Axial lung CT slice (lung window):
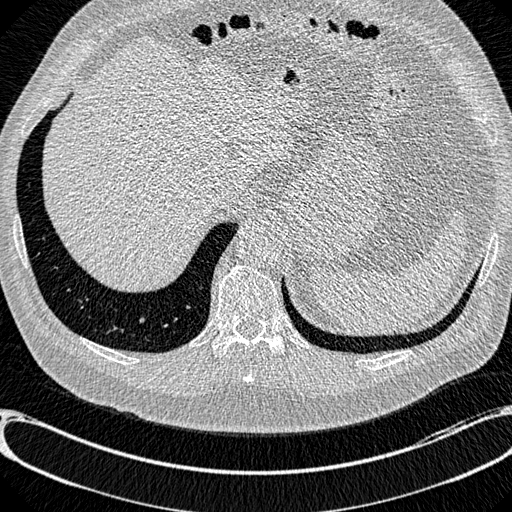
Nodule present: no